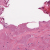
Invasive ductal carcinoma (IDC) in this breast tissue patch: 0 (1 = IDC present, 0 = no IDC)